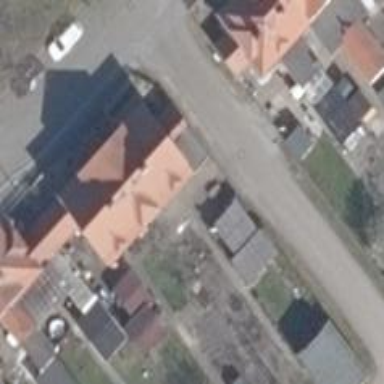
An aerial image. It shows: Residential building with red hipped roof.